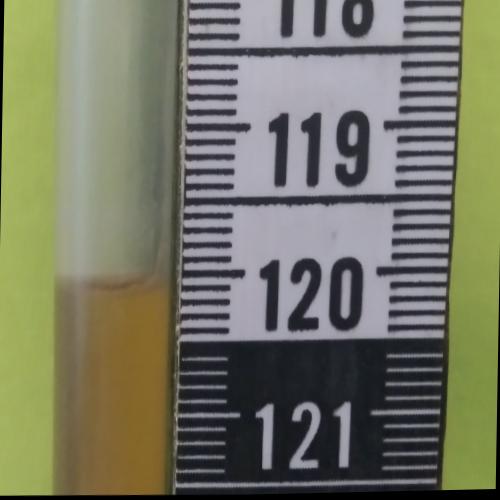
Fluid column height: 120.1 cm